Question: The latest version of Chrome (v58) adds a dotted underline to '<abbr>' elements:
'''
abbr[title], acronym[title] {
text-decoration: underline dotted;
}
'''
Bootstrap itself applies a dotted bottom border to '<abbr>' elements. This leads to an undesirable double-border effect:
>
How can I fix this?
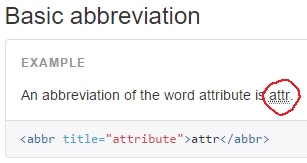
Answer: This can be fixed by simply adding the following to your CSS:
'''
abbr[title] {
text-decoration: none;
}
'''
I've submitted this as an issue on Bootstrap's GitHub page (<URL>, so hopefully Bootstrap will handle this for us in the next release.